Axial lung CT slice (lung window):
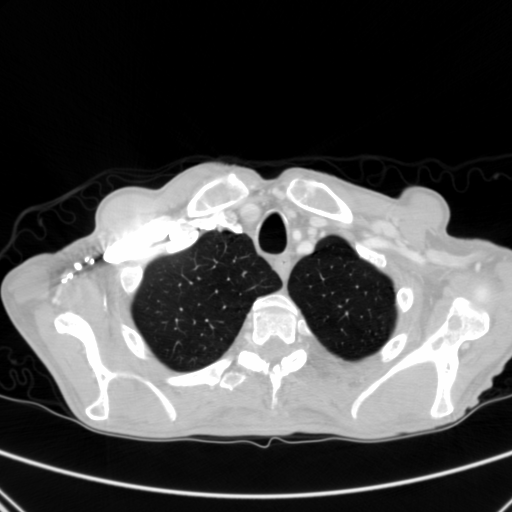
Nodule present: no